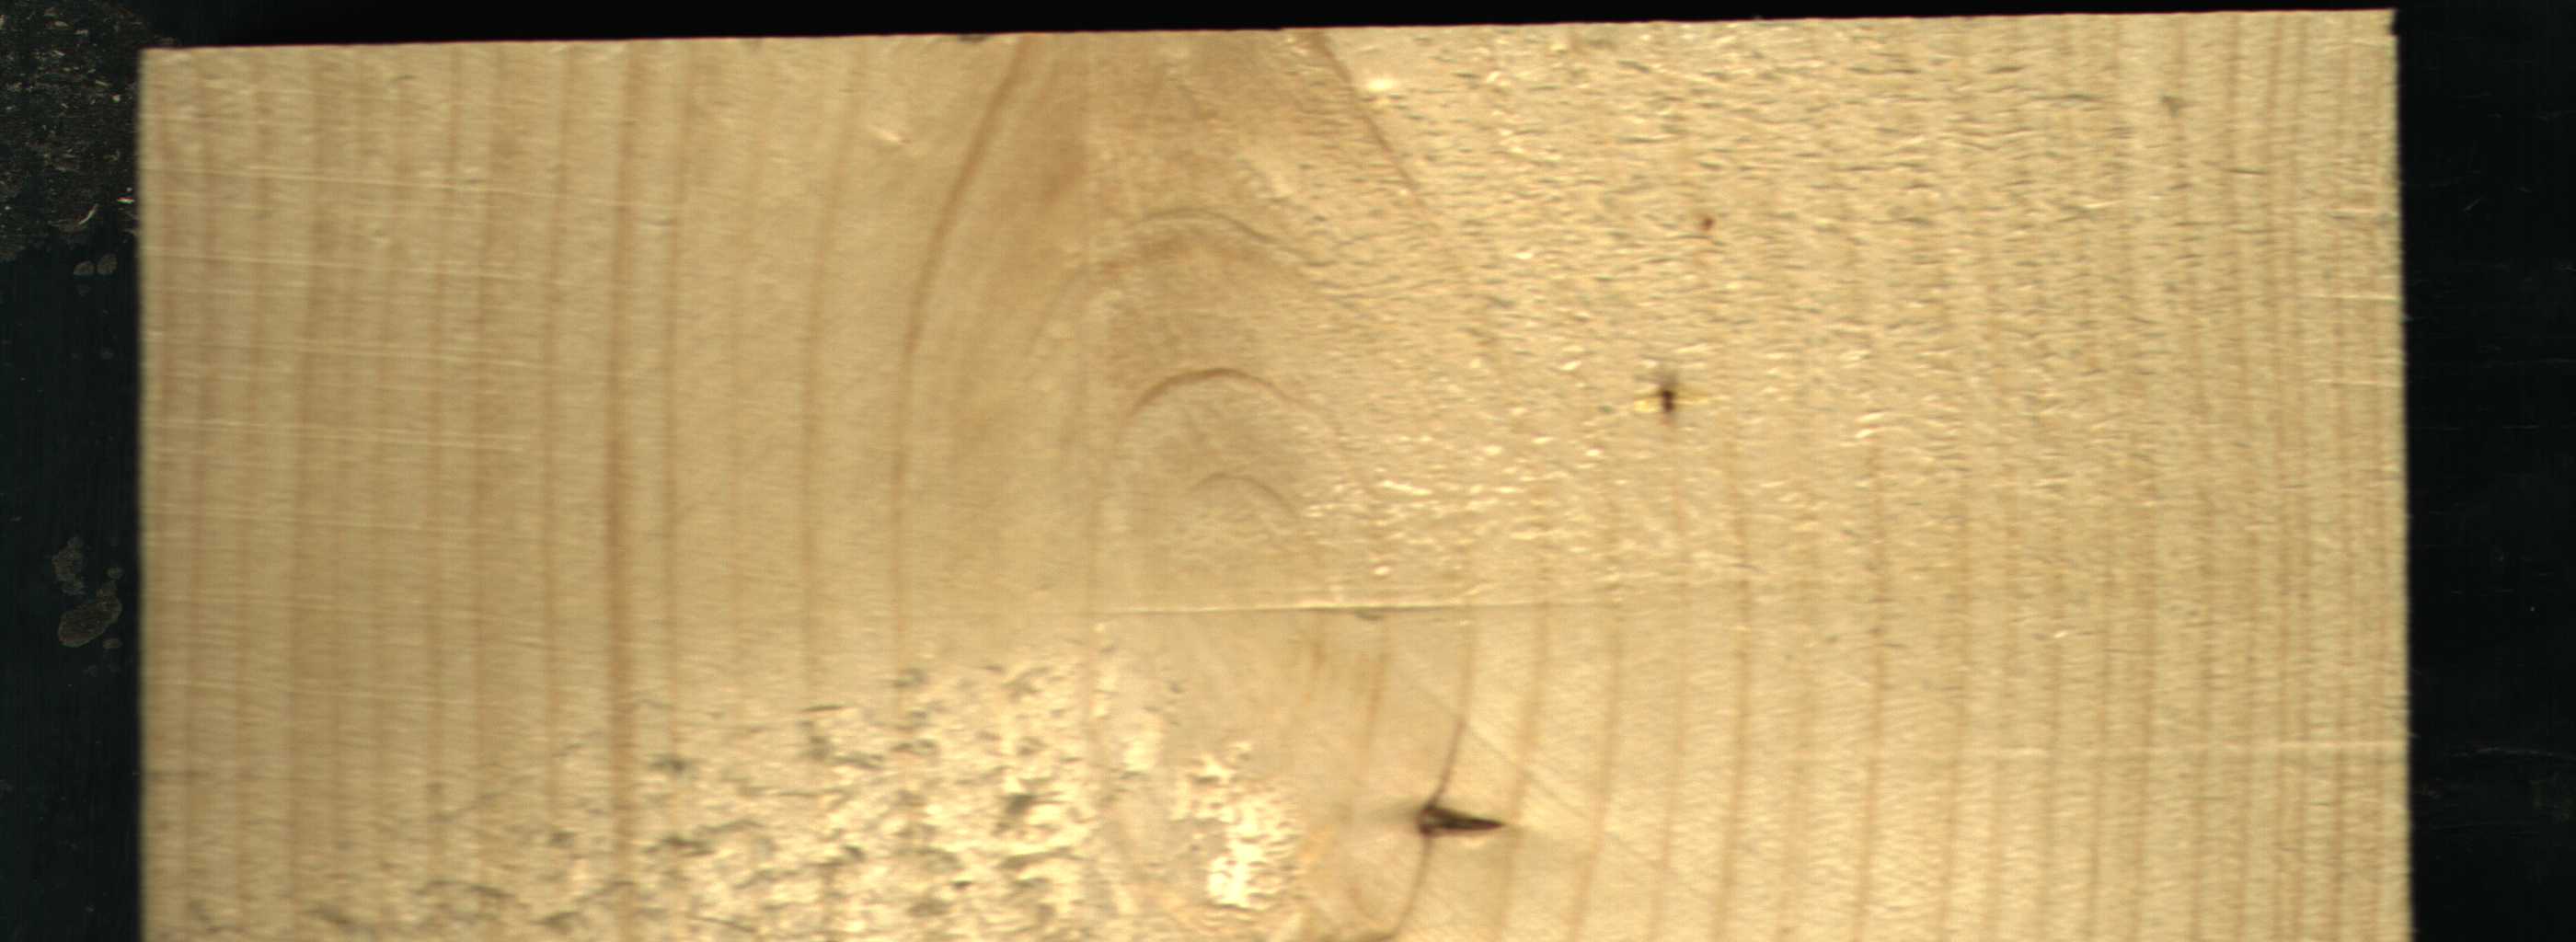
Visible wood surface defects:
resin
Live_Knot